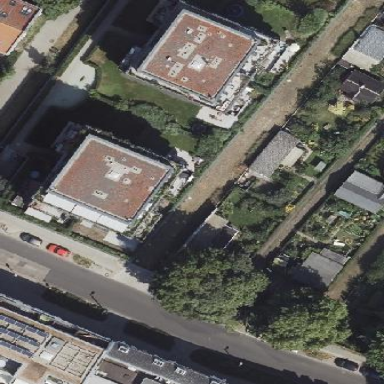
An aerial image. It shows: Apartment building with flat roof.